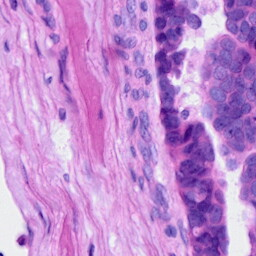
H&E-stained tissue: Ovarian